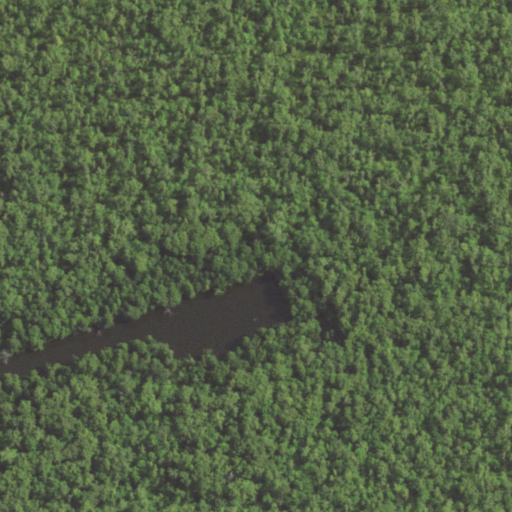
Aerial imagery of island in Louisiana named Knights Bay Island containing woody wetlands, open water, and herbaceous wetlands